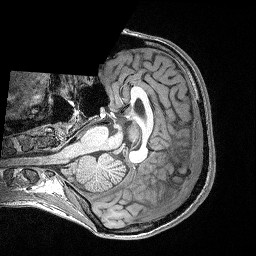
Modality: T1w
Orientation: axial
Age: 24
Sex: male
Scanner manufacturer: siemens
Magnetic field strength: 3 T
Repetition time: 2.4 s
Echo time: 0.03 s